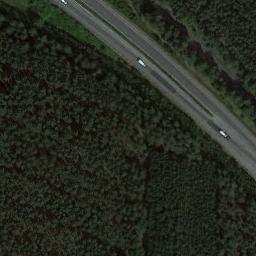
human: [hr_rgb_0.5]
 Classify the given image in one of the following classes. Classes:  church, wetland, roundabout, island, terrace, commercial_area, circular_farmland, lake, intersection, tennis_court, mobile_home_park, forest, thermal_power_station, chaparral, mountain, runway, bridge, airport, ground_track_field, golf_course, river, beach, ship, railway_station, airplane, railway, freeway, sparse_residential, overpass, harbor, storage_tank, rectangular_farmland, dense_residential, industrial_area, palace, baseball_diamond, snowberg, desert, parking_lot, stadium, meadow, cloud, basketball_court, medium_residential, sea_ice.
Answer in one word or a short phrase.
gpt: freeway